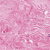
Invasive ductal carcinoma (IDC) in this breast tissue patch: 0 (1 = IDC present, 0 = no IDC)